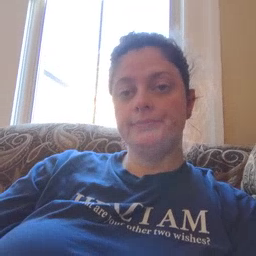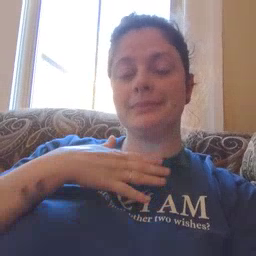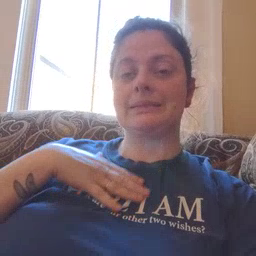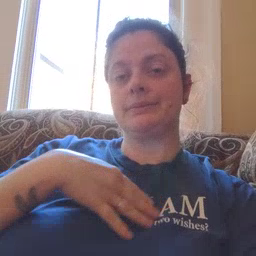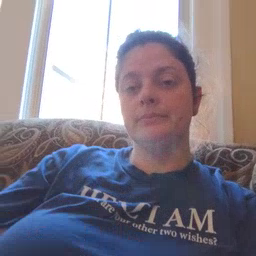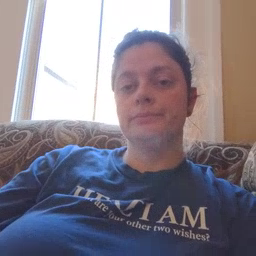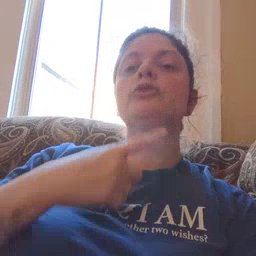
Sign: please